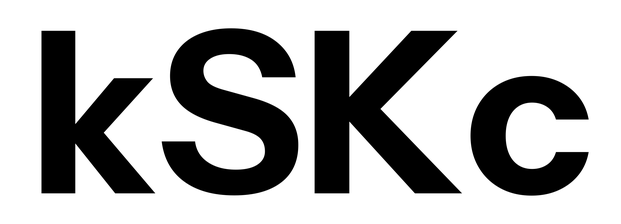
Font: InstrumentSans_Bold